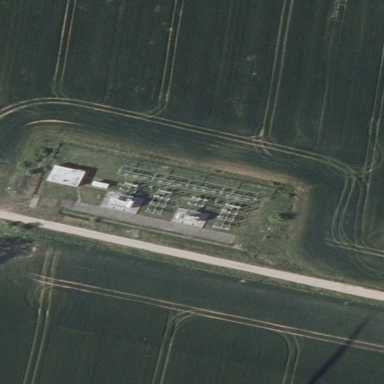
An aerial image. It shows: Substation surrounded by fence.